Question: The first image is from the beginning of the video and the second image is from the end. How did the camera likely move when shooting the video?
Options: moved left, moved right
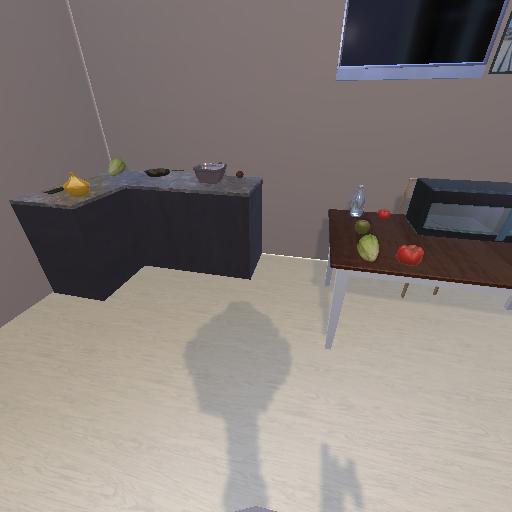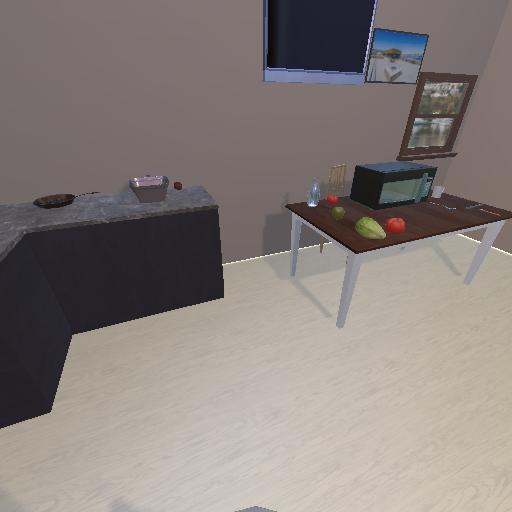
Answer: moved left